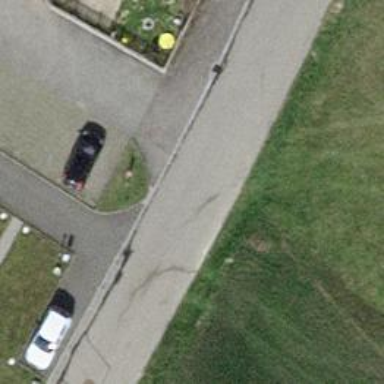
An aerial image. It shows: Residential road with asphalt surface and no sidewalk.